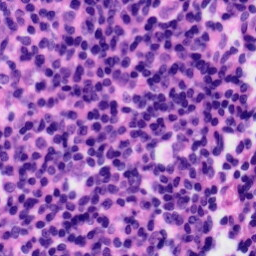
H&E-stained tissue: Tonsil